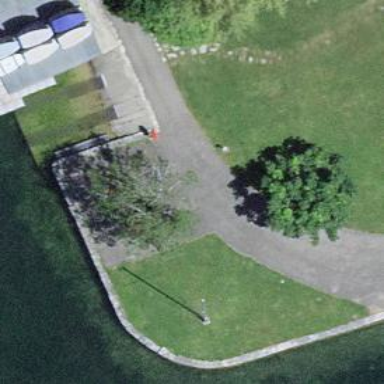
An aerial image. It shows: Bench for seating.